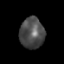
Tissue: lung
Cell type: Epithelial cells
Senescence score: 0.1755
Nuclear area (px): 745
Mean DAPI intensity: 76.541